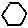
Label: hexagon